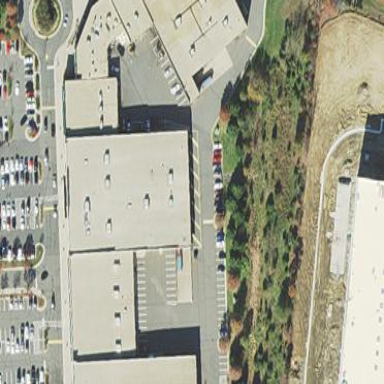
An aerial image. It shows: Retail building.